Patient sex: F
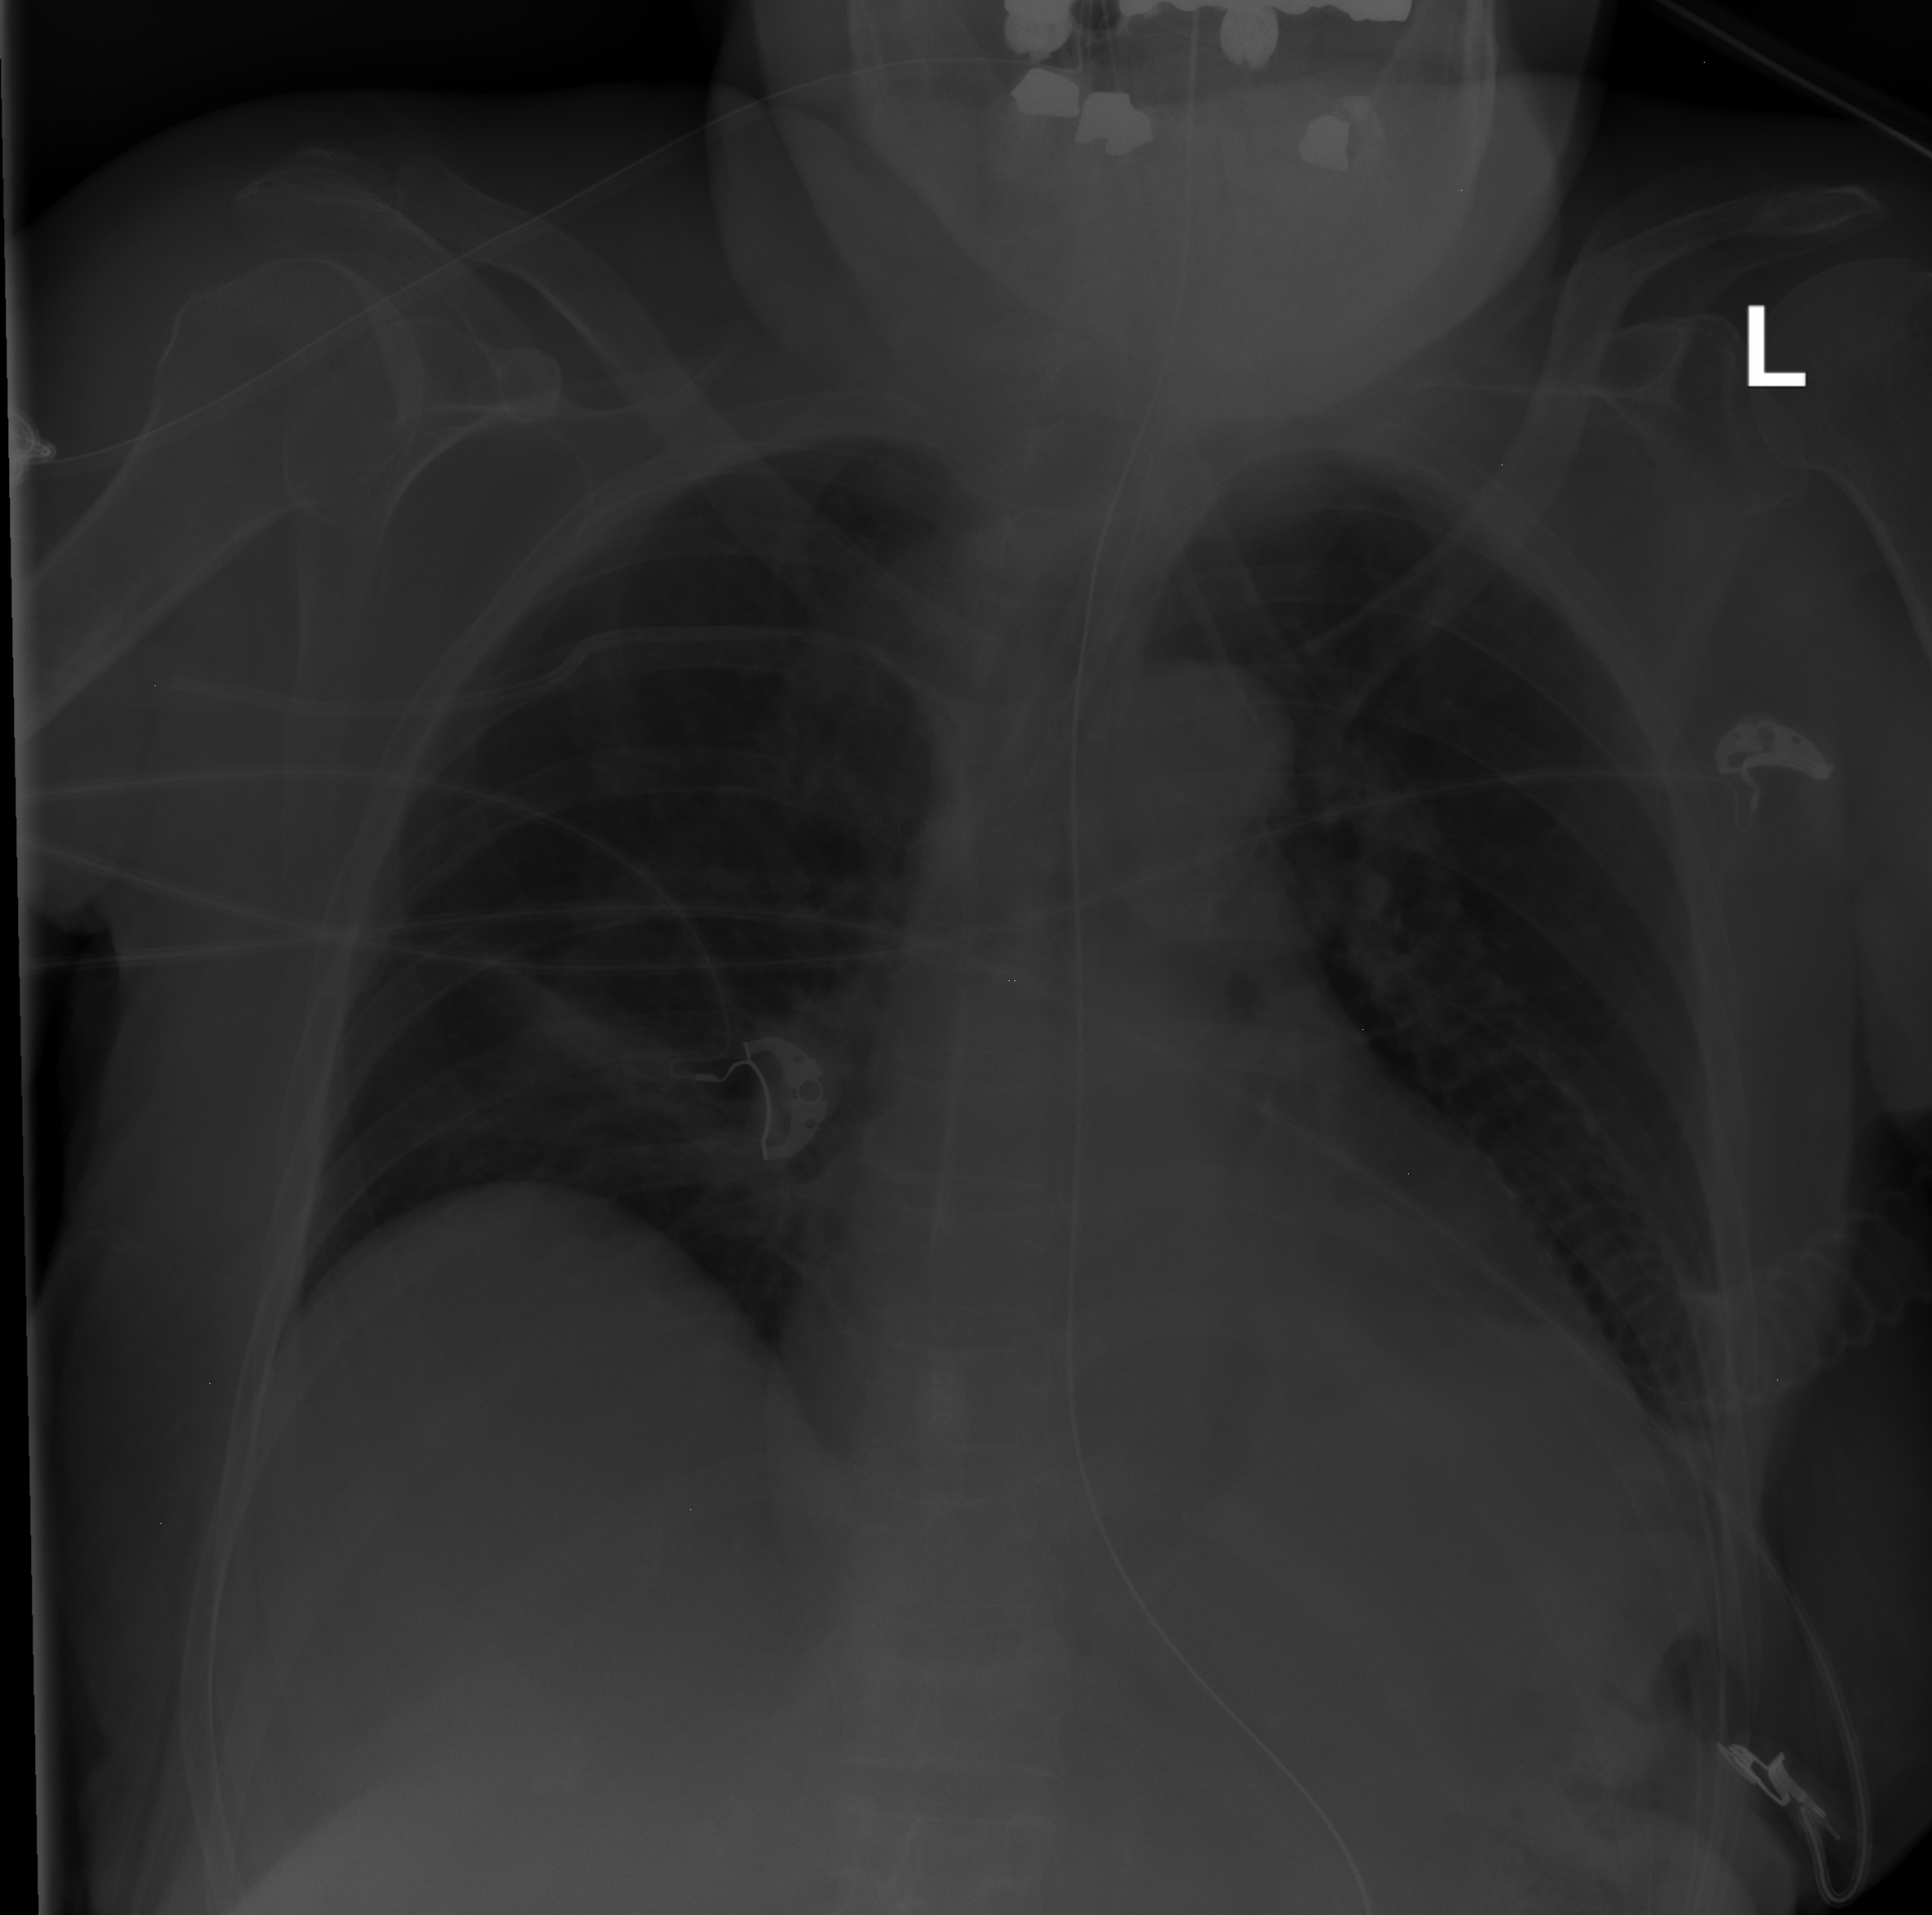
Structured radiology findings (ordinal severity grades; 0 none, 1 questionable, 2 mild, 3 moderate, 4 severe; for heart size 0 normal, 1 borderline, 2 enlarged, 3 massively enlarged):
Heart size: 0
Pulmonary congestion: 0
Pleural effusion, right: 0
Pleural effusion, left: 0
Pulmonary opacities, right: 0
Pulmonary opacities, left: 0
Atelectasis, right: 2
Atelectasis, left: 0